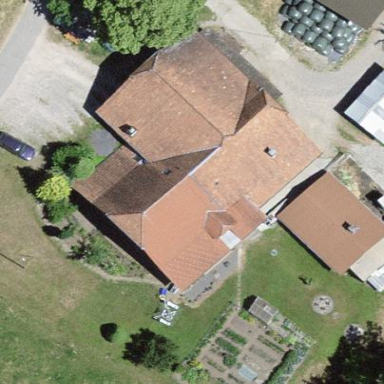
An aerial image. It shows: Farm building.